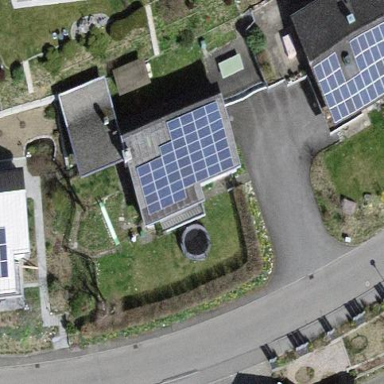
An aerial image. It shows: Solar power generator using photovoltaic method with solar photovoltaic panel types.